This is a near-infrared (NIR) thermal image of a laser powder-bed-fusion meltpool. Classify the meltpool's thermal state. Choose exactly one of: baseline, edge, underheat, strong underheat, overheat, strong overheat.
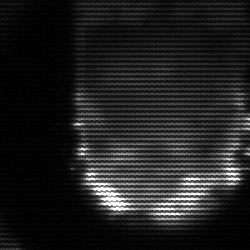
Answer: baseline